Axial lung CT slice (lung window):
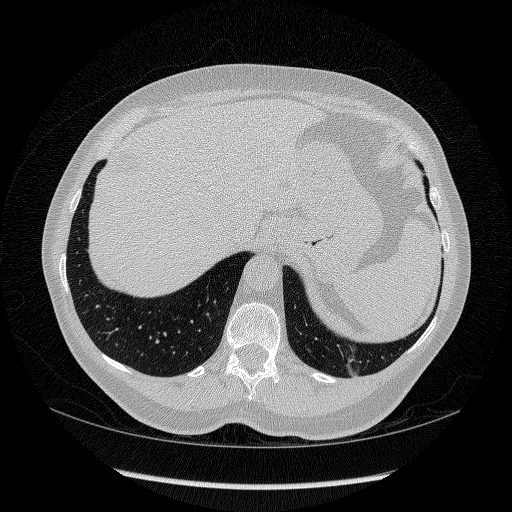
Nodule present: no